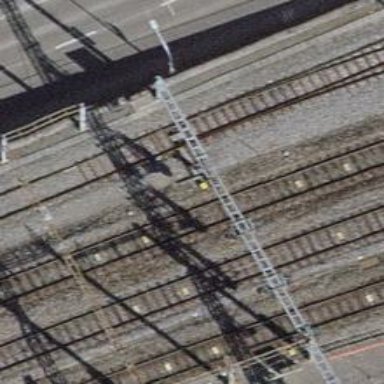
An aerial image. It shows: Railway switch.